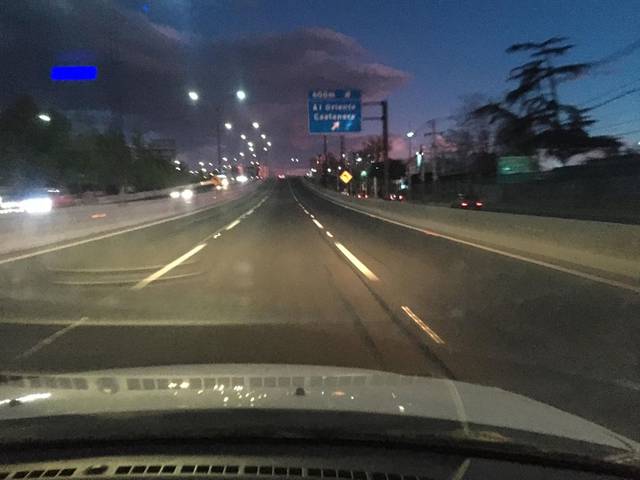
Region: Chile
Coordinates: -33.423, -70.673